Question: I'm trying to write code that will find n, in this equation.

with the rest as user defined variables.
'''
from scipy.optimize import fsolve
from scipy.stats import t
def f(alpha, beta, sigma, delta, eps):
n = ((t.ppf(1-alpha,2*n-2) + t.ppf((1-beta)/2,2*n-2))**2*sigma**2)/(2* (delta-abs(eps))**2)
'''
I'd also like to be able to set up different scenarios of parameters and then have it output a table of the parameters and the results (e.g., input alpha1, alpha2, beta1, beta2 etc. and get out [alpha1, beta1,..., n],[alpha1, beta2,...,n]). I'm not quite sure what the best way to do that would be if anyone can genrally point me in the right direction.
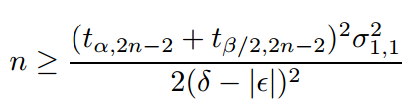
Answer: By the looks of your equation you are trying to find the number of observations (n) that satisfy the statistical test equation. If that is the case, then n are natural numbers (0, 1, 2..etc.) and are easily iterable.
You could set up a solver yourself, where you have n as the iterable and the equation with result as the "result" of your equation:
'''
for n in range(0, 1000):
result = your_function(n, other_parameters)
'''
Then you simply need to check if the equation is satisfied by setting:
'''
if n >= result:
print "result:", n
break # This will exit the loop
'''
What comes to testing different user given parameters, you can set up another loop which iterates different values for alpha, beta and so on.